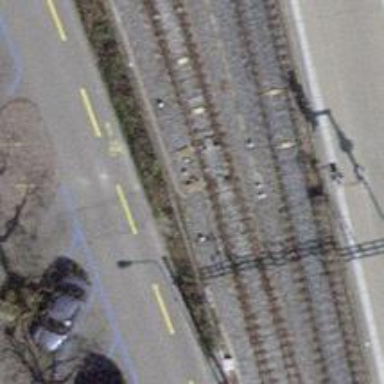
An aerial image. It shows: Railway switch.